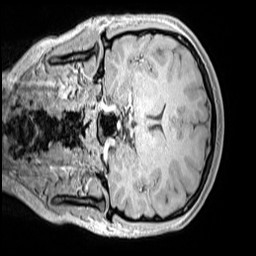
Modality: MP2RAGE
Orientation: coronal
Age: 13
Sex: female
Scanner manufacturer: siemens
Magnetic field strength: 3 T
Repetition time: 4 s
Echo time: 0.00299 s